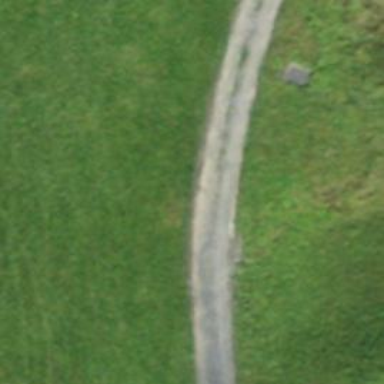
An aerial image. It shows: Unpaved track with grade2 tracktype.